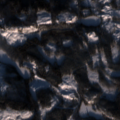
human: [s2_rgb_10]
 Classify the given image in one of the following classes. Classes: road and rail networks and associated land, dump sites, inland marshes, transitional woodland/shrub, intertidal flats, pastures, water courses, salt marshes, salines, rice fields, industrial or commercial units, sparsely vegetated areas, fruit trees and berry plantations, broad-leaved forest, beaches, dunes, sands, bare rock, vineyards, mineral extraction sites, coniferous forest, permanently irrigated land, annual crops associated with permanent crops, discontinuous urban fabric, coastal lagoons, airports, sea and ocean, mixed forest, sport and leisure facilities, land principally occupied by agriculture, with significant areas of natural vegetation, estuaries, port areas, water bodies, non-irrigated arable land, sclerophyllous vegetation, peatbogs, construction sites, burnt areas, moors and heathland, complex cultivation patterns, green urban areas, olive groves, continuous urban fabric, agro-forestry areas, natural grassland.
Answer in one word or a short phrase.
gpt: broad-leaved forest, coniferous forest, mixed forest, transitional woodland/shrub